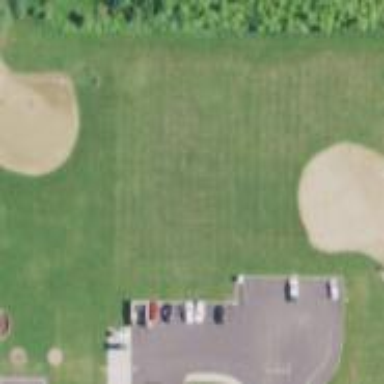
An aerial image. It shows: Baseball pitch for leisure and sports activities.